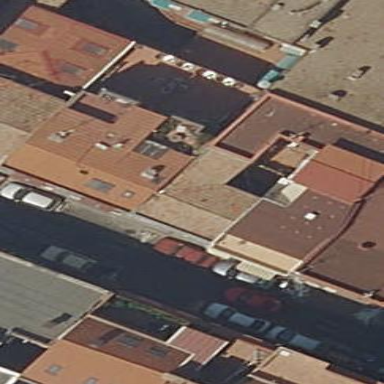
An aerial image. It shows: View of apartment building.